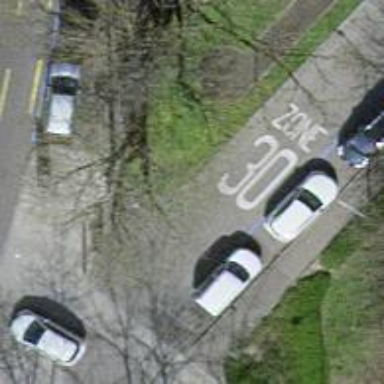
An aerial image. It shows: Traffic calming hump on the road.